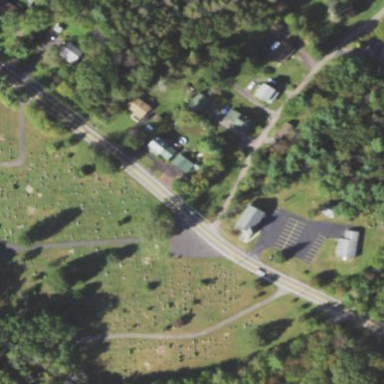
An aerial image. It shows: Cemetery.